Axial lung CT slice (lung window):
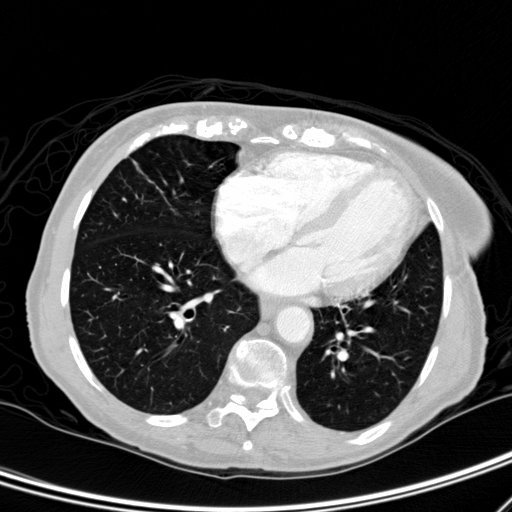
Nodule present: no